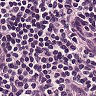
Metastatic tissue present: no